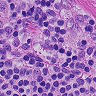
Metastatic tissue present: no